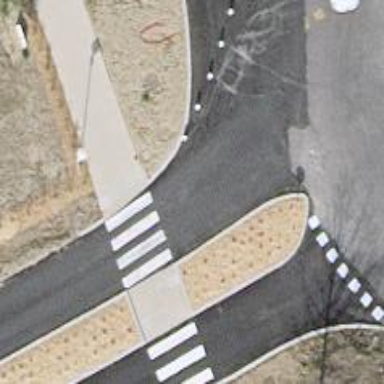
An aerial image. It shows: Uncontrolled zebra crossing with pedestrian island.